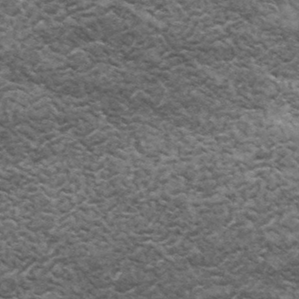
Label: frost